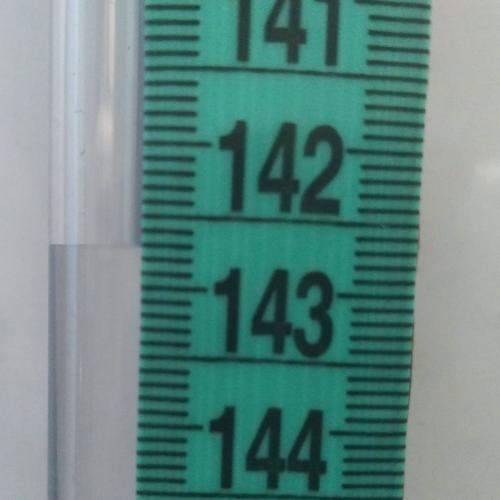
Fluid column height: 142.7 cm